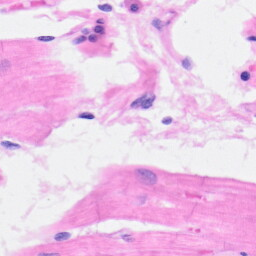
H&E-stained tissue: Heart